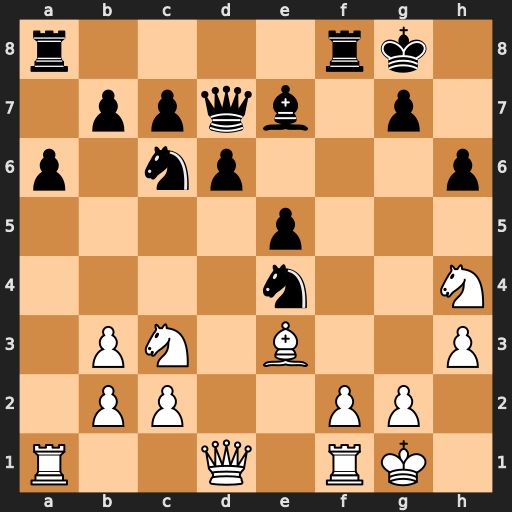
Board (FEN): r4rk1/1ppqb1p1/p1np3p/4p3/4n2N/1PN1B2P/1PP2PP1/R2Q1RK1
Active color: w
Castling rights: -
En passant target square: -
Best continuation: Qd5+ Rf7 Qxe4 Bxh4 Qxh4